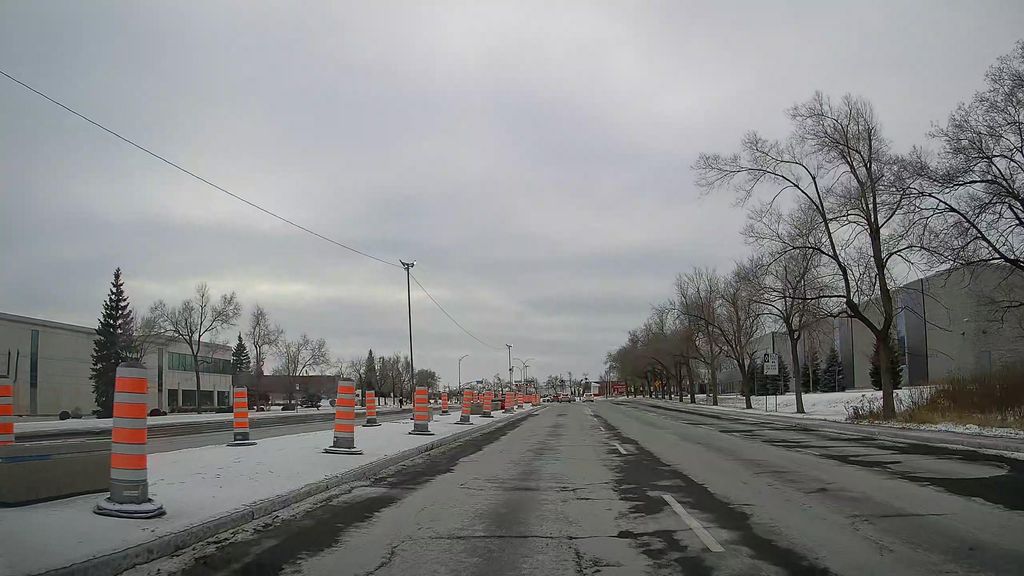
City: montreal